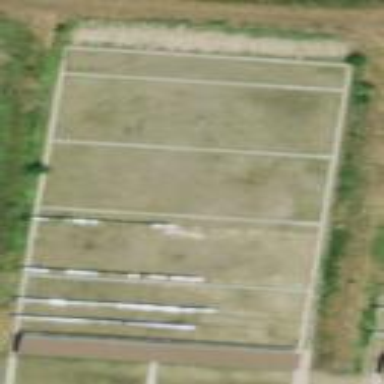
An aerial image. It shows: Shooting range on leisure land pitch.